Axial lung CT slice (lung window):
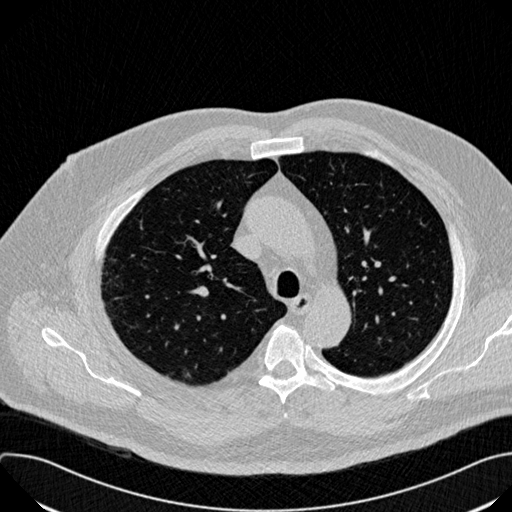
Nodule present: no